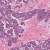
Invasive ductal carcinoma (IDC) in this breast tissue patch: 0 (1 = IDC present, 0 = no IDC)